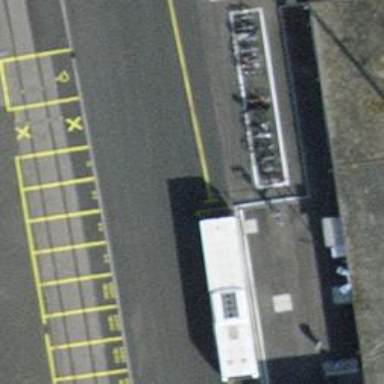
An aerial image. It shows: Bus stop with platform for public transport.